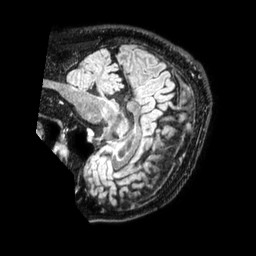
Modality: FLAIR
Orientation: sagittal
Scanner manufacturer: philips
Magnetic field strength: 1.5 T
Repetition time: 4.8 s
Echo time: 0.3363 s